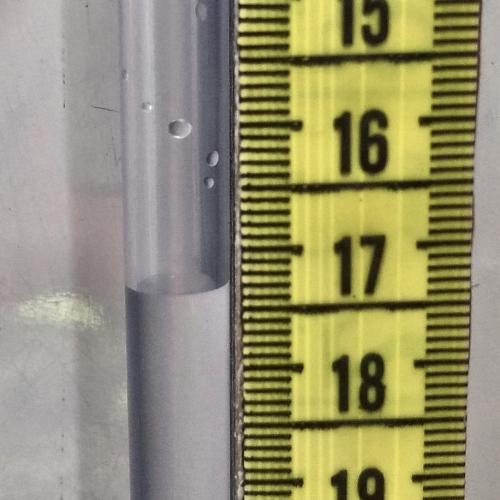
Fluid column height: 17.3 cm